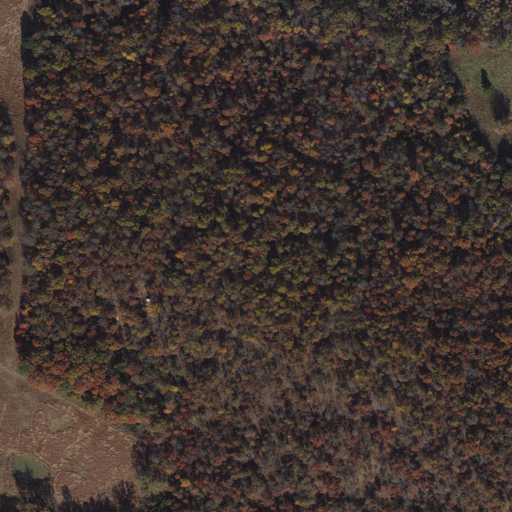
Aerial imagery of mountain in Arkansas named Grindstone Hill containing deciduous forest, pasture, shrub, and mixed forest